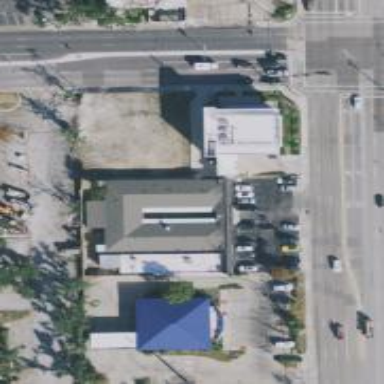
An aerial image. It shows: Healthcare clinic.